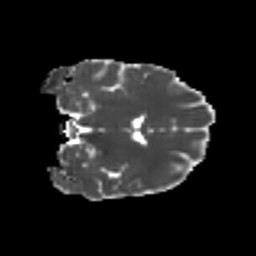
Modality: MD
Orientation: coronal
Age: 24
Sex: female
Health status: healthy
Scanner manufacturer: philips
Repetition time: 7.388 s
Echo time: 0.08599 s